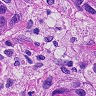
Metastatic tissue present: yes